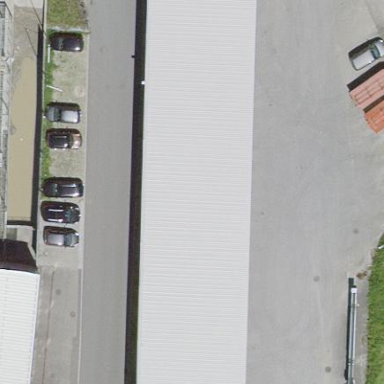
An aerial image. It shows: View of roof of building.